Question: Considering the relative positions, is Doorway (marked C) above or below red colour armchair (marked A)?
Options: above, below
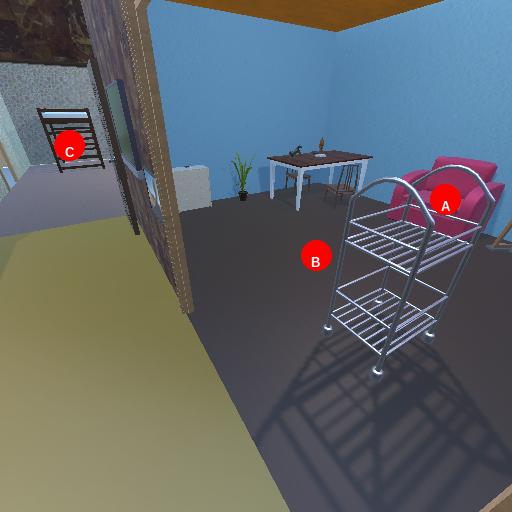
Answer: above